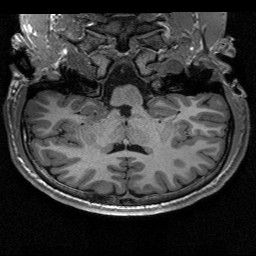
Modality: T1w
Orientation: sagittal